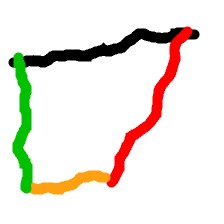
Shape: trapezoid